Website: ulta-beauty
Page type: billing-address
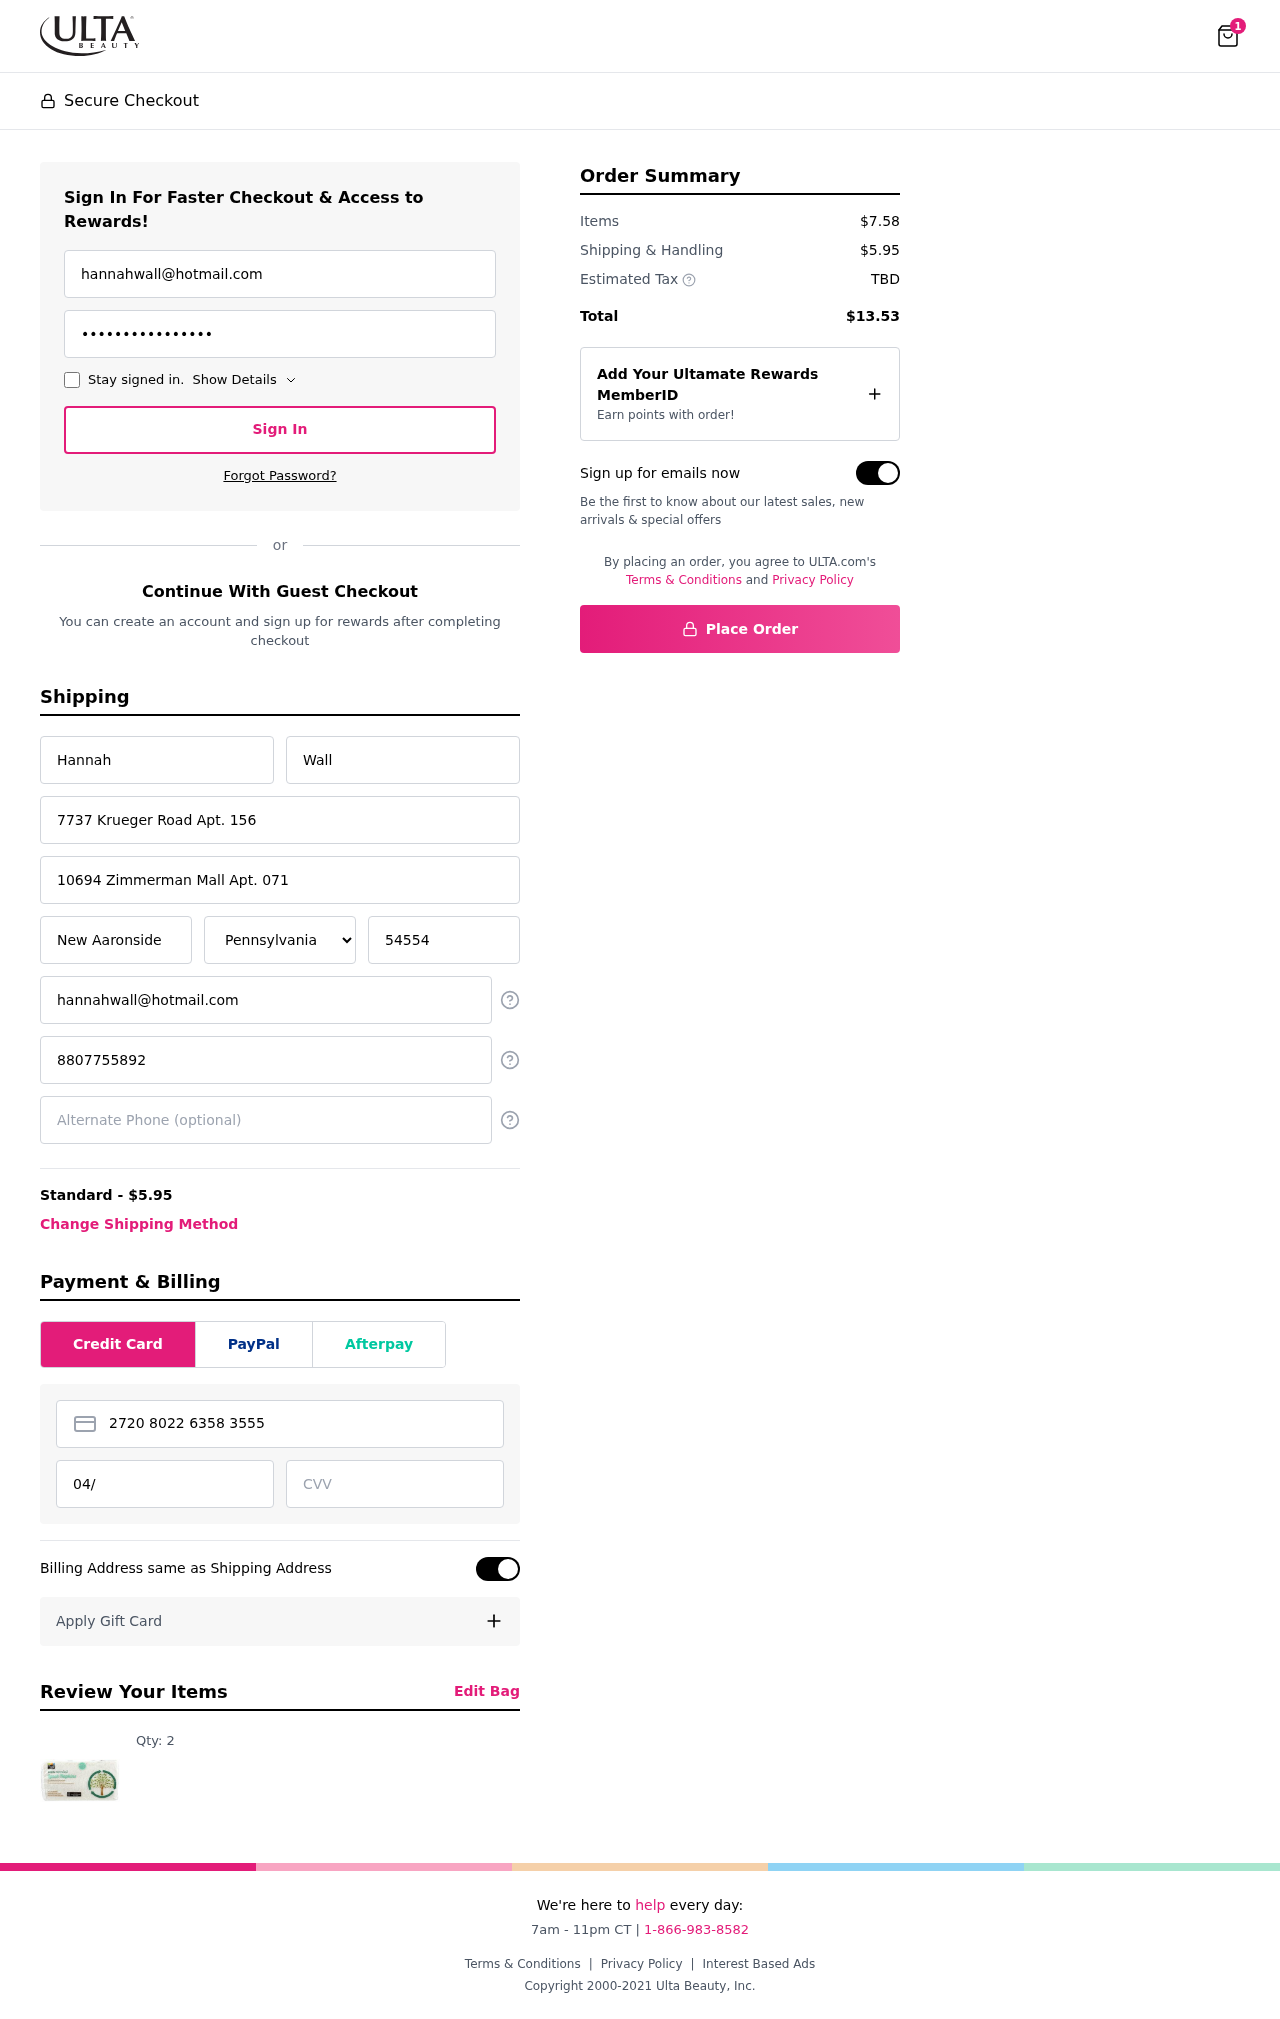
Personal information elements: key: PII_STATE
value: Pennsylvania
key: PII_EMAIL
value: hannahwall@hotmail.com
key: PII_FIRSTNAME
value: Hannah
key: PII_LASTNAME
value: Wall
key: PII_STREET
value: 7737 Krueger Road Apt. 156
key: PII_STREET2
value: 10694 Zimmerman Mall Apt. 071
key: PII_CITY
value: New Aaronside
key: PII_POSTCODE
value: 54554
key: PII_PHONE
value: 8807755892
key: PII_CARD_NUMBER
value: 2720 8022 6358 3555
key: PII_CARD_EXPIRY
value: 04/27
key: PII_CARD_CVV
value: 360
Product elements: key: PRODUCT1_QUANTITY
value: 2
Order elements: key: ORDER_NUM_ITEMS
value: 1
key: ORDER_SHIPPING_COST
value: $5.95
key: ORDER_SUBTOTAL
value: $7.58
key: ORDER_TOTAL
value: $13.53